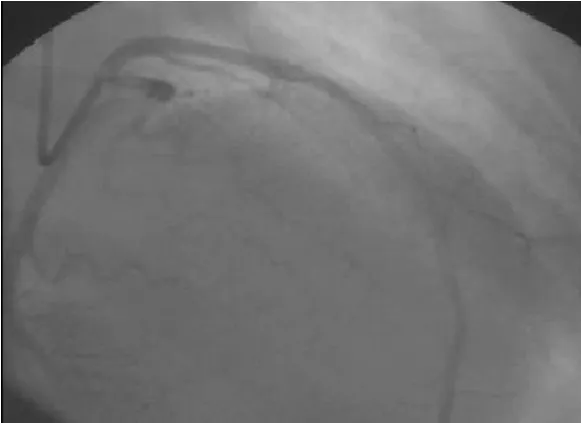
Arteriogram of a young patient with antiphospholipid syndrome and myocardial infraction after PTCA showing evidence of successful recanalization.
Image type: radiology (x_ray)